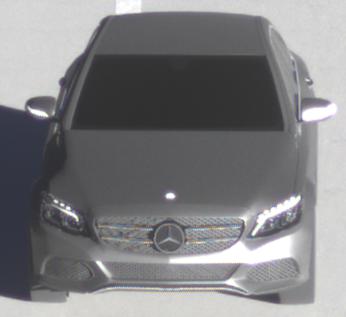
Make: Mercedes-Benz
Model: C 160
Detailed model: C-Class (205) Limousine
Model produced from: 2015/04
Model produced until: 2018/04
Doors: 4
Color: gray
Road condition: wet road
Daytime: sunrise or sunset
Contrast: high contrast